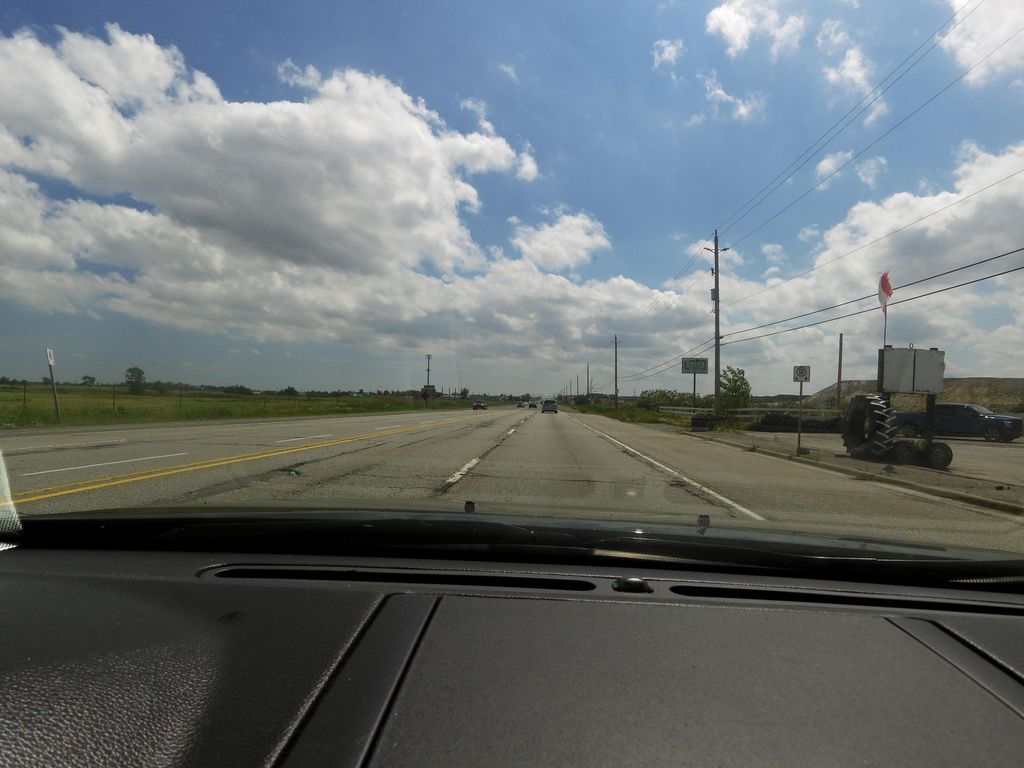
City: hamilton